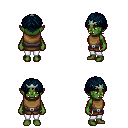
a pixel art fantasy rpg character, female body template, orc, green skin, leather chest armor, white pants, raven parted hairstyle, silver tiara, four views (front, back, left, right), 2x2 character sprite sheet, small pixel art, hard edges, no anti-aliasing